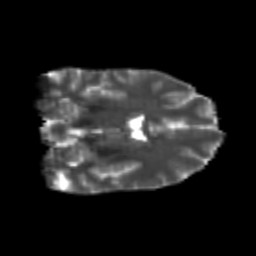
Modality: T2w
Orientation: coronal
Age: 24
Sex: female
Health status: healthy
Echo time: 0.074 s